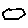
Label: hexagon